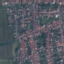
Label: Residential